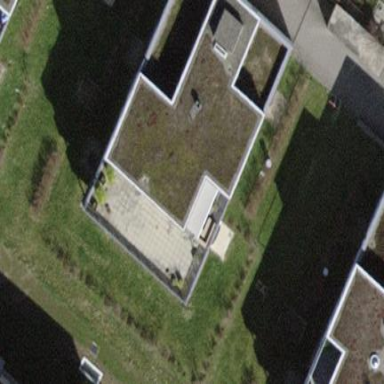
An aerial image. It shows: Building with flat roof.